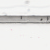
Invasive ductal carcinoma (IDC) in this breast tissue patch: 0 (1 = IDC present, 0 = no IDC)